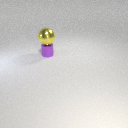
small purple metal cylinder below large yellow metal sphere